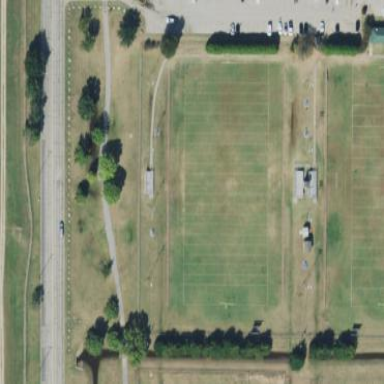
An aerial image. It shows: American football pitch.